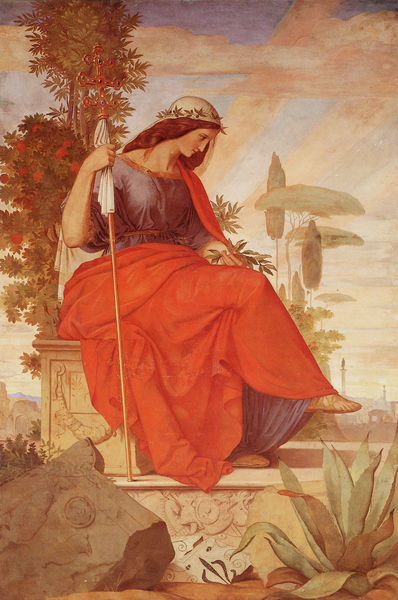
Titel: Italia
Künstler: Philipp Veit
Standort: Frankfurt (am Main)
Institution: Das Städel, Städelsches Kunstinstitut und Städtische Galerie
Schlagwörter: baum, berg, blau, blätter, felsen, gemälde, gestein, himmel, kopf, umhang, wasser, weiß, wolken, bäume, grün, landschaft, mädchen, ocker, sitzen, stadt, äste, abend, blumen, braun, frau, grau, haar, kleid, licht, marmor, orange, säule, blick, blüte, blüten, dame, gürtel, obst, rot, schleier, tuch, wolke, beige, rock, symbolismus, alt, wand, architektur, bluse, falten, sockel, stein, steine, bild, hände, portrait, porträt, erde, horizont, pappel, schilf, zweige, busch, kirche, sonne, gewand, haare, mantel, sitzend, klassizismus, blatt, girlande, pflanze, pflanzen, krone, rosa, tugend, vornehm, stock, früchte, trauben, zypressen, beine, relief, bein, füße, sommer, ruhe, sitz, italien, süden, stab, fahne, flagge, berge, fels, gebirge, mauer, violett, bank, stille, romantik, trümmer, thron, jugendstil, kopftuch, ornamente, robe, palme, stufe, überwurf, sandalen, knie, ruine, antike, kreuz, strahlen, denkmal, beeren, ruinen, helm, gebet, allegorie, kranz, kunst, lorbeer, lorbeerkranz, personifikation, göttin, sitzfigur, altar, art, lichtstrahlen, efeu, toga, griechenland, agave, aloe, kaktus, präraffaeliten, pinien, heilige, pinie, speer, fresko, maria, reliefs, madonna, tunika, buam, insignien, zepter, helena, steinbank, germania, morgensonne, italia, wolk, overbeck, speerspitze, ölzweig, süd, olivenzweig, stiz, walküre, rohrkolben, efeukranz, nazarrener, abgebrochene speerspitze, eberesche, eglesia, göttom, himmelsfürstin, wtf, schirmkiefer